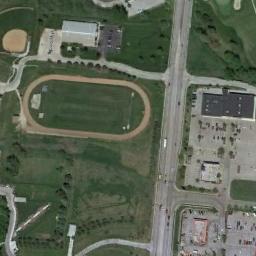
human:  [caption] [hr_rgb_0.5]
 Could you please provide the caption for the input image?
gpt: The track and field is built on the lawn and there is a road distance from the residential area .

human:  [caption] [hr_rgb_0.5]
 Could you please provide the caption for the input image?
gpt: The ground track field is on a lawn and a baseball diamond is next to the ground track field .

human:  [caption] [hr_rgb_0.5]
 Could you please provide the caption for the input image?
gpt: The ground track field is surrounded by grass .

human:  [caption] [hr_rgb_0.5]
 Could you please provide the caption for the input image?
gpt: There is a semicircle in the track and field .

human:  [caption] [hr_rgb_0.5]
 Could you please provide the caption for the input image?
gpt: There are green lawns around the ground track filed with a yellow track .